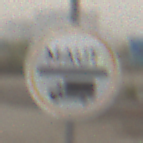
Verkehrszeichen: Mautpflicht
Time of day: MorningAfternoon
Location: Outdoor (Suburban)
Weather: Overcast
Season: NotSpecified
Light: Natural